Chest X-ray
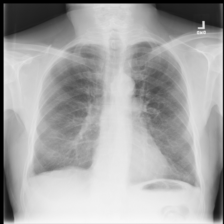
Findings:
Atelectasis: negative
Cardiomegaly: negative
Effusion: negative
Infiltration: negative
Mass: negative
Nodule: negative
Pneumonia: negative
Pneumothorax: negative
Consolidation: negative
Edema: negative
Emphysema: negative
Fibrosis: negative
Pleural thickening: negative
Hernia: negative